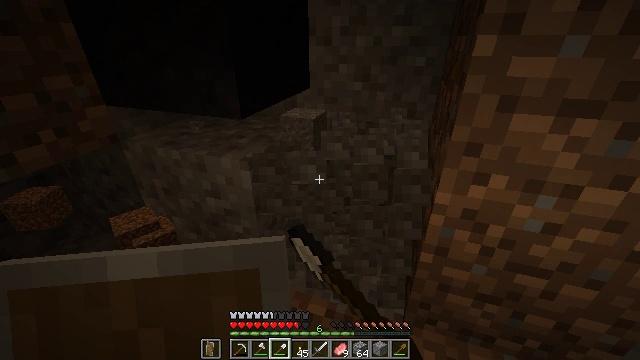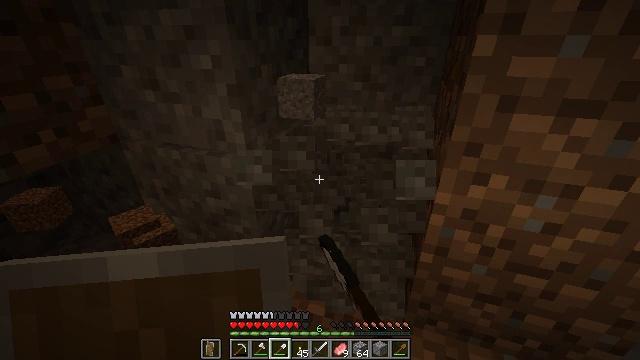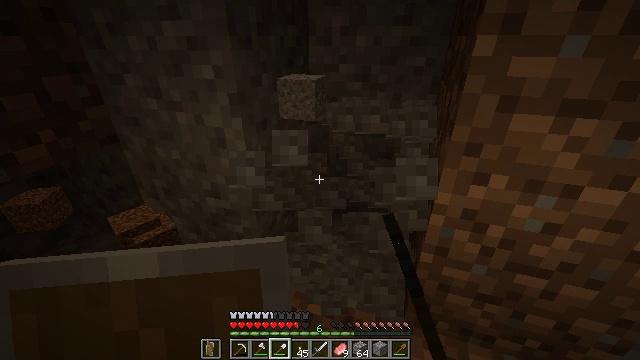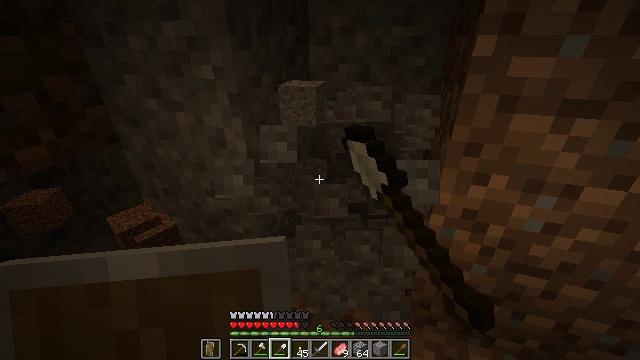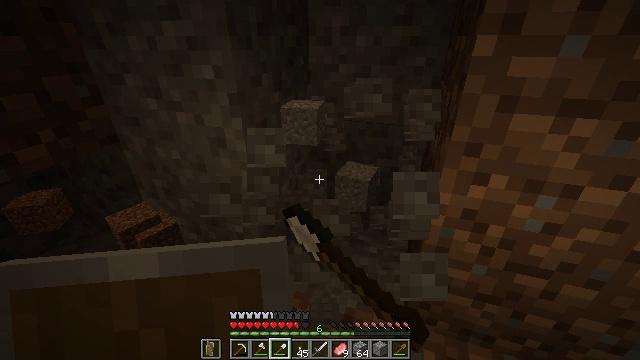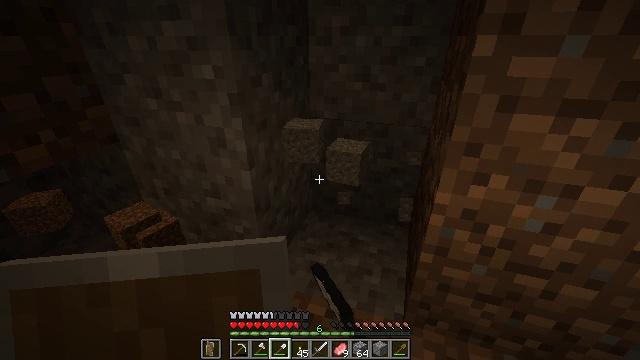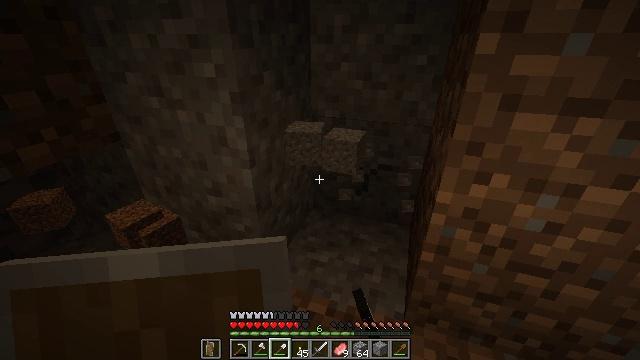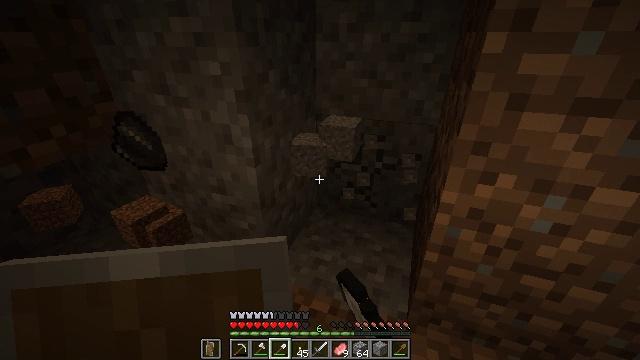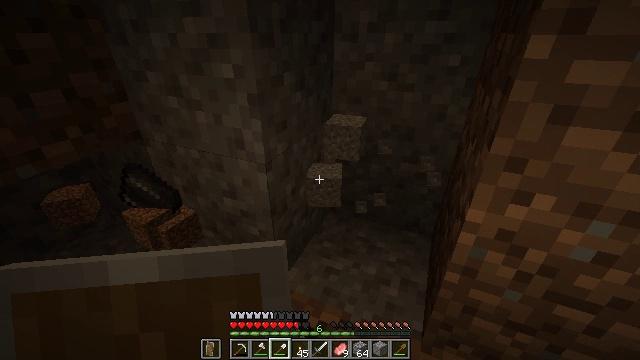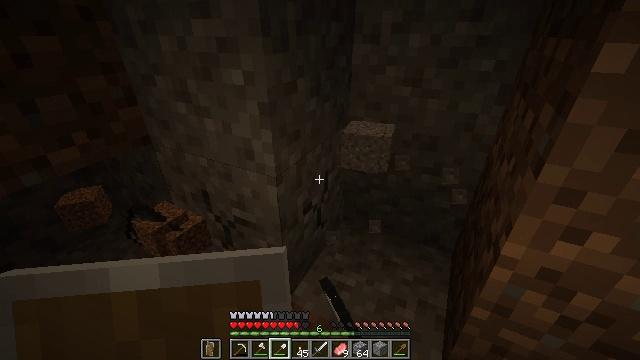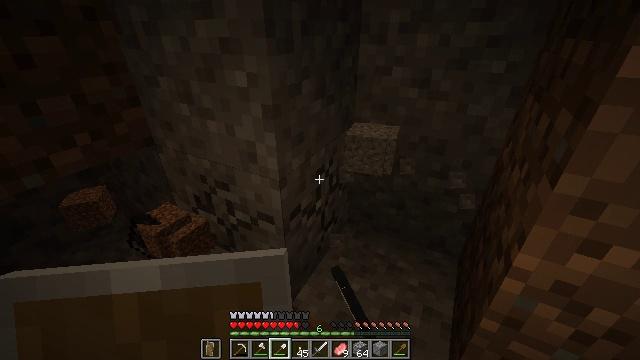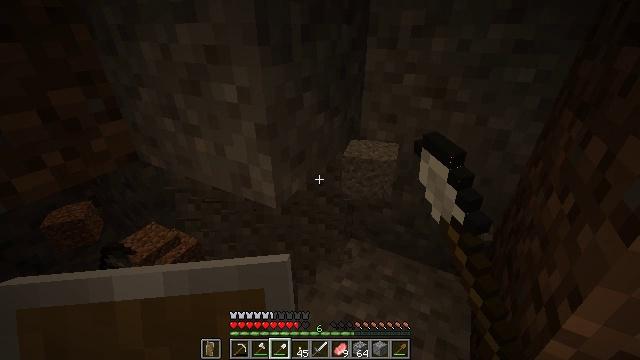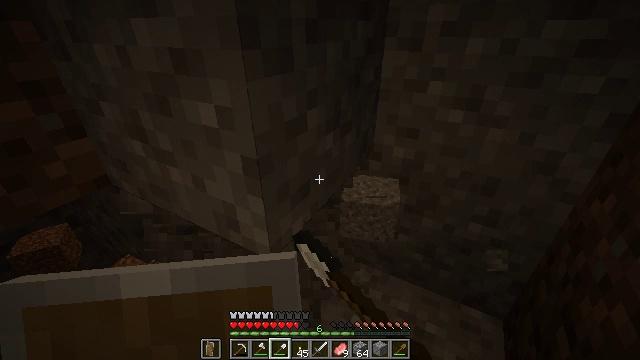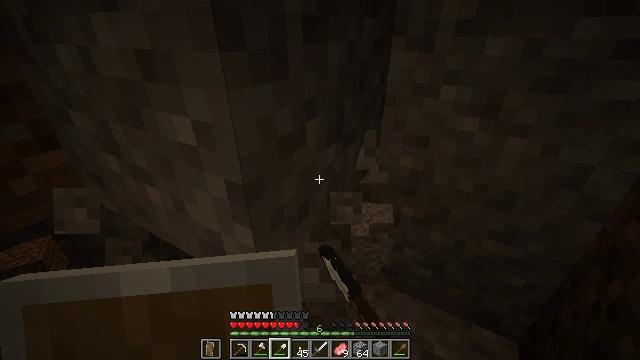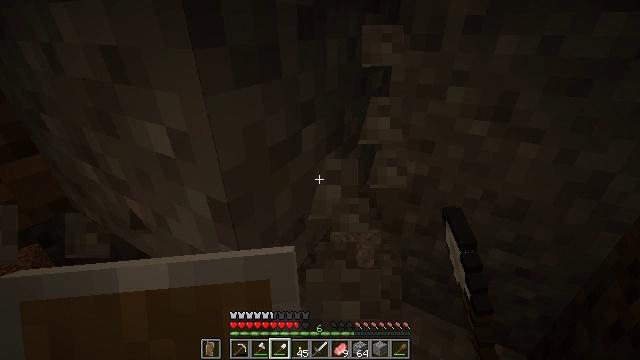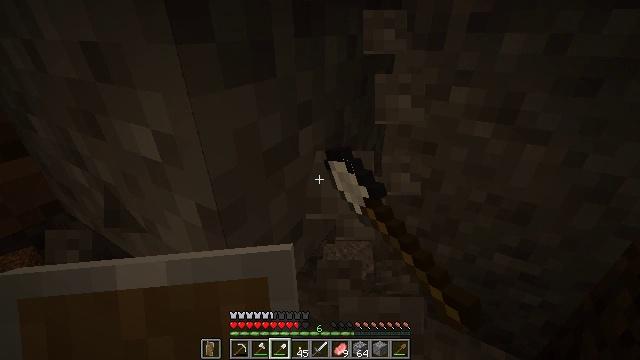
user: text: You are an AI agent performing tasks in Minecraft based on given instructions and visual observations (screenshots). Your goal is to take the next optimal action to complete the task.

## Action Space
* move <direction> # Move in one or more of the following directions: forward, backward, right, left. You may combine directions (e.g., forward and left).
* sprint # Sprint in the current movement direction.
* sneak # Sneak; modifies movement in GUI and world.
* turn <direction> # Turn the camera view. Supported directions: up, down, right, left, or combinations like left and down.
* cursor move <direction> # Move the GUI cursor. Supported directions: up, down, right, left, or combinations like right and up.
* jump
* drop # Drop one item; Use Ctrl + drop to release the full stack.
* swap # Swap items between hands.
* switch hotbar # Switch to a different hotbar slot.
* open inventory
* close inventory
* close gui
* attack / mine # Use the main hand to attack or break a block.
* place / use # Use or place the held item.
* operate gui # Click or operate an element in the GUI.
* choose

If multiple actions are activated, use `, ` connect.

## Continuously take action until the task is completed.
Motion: motion action
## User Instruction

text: Break the gravel block.
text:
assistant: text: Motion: attack / mine
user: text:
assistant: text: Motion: attack / mine
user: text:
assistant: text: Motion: attack / mine
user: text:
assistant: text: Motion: attack / mine
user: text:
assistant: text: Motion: attack / mine
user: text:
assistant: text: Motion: attack / mine
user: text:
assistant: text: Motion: turn left, attack / mine
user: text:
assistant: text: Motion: move forward, turn left, attack / mine
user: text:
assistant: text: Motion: move forward, turn left, attack / mine
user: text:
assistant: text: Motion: move forward, turn left, attack / mine
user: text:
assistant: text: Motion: move forward, attack / mine
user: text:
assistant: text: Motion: move forward, attack / mine
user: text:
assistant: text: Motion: attack / mine
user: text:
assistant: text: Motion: attack / mine
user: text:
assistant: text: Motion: attack / mine
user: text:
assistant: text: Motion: attack / mine